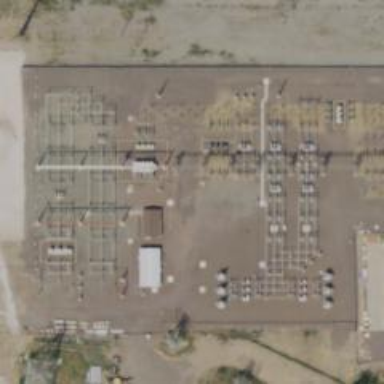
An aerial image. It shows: Switch used for power control.